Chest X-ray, AP view. Patient: 60 years old, sex M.
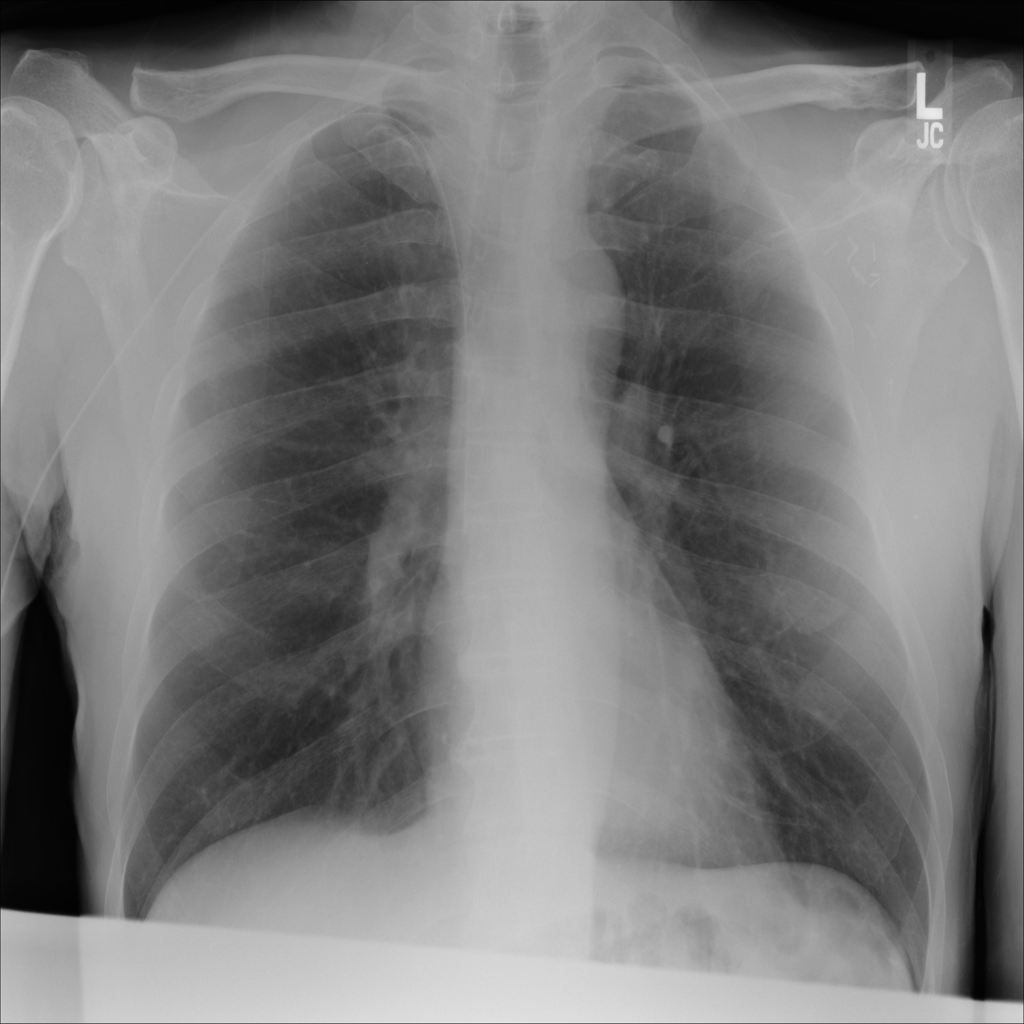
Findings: No Finding